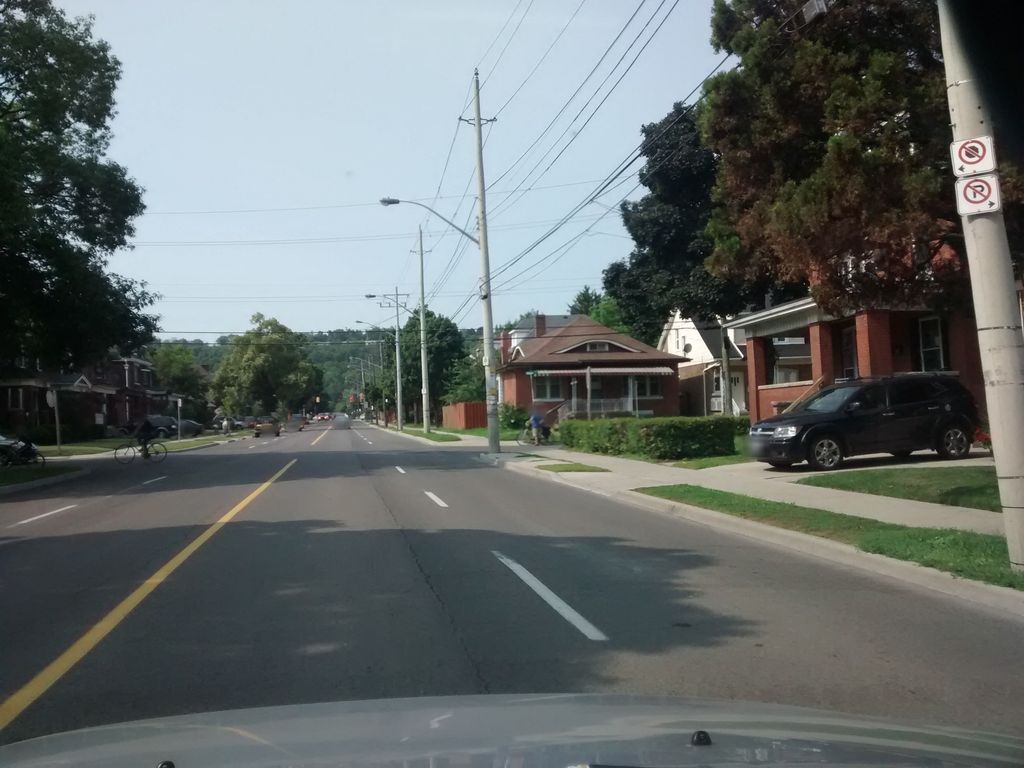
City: hamilton